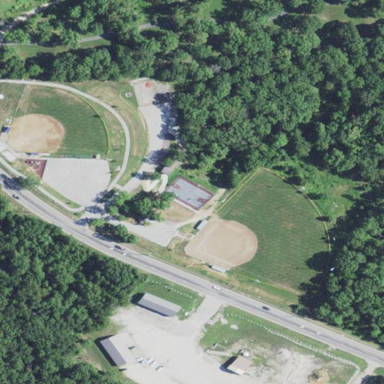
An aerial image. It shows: Baseball pitch for leisure and sports activities.